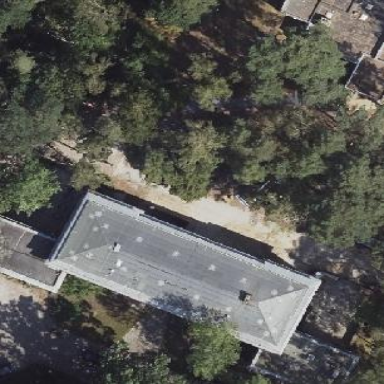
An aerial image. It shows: Museum building.